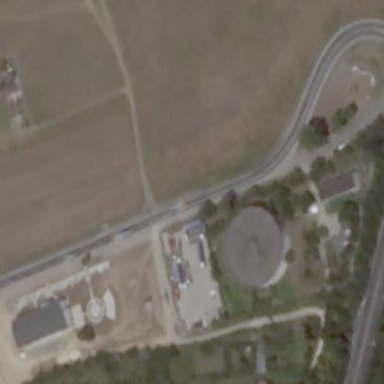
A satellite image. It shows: Man-made water works facility.